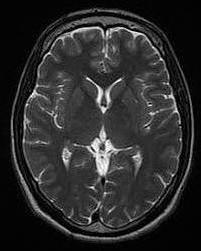
Label: notumor